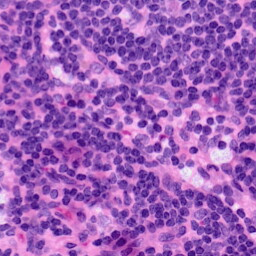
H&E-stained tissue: LymphNode